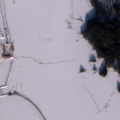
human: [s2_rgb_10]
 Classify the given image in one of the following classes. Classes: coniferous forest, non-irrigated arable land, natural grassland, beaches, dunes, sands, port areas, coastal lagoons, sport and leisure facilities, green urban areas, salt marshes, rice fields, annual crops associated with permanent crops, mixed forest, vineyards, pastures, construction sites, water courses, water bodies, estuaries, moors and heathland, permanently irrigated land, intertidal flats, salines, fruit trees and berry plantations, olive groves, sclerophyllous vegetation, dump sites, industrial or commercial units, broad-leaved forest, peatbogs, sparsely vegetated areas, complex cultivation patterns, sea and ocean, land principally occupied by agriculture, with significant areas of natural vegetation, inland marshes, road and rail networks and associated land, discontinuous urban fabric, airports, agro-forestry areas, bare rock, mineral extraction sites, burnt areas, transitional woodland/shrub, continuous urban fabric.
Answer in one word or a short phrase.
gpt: port areas, coniferous forest, sea and ocean